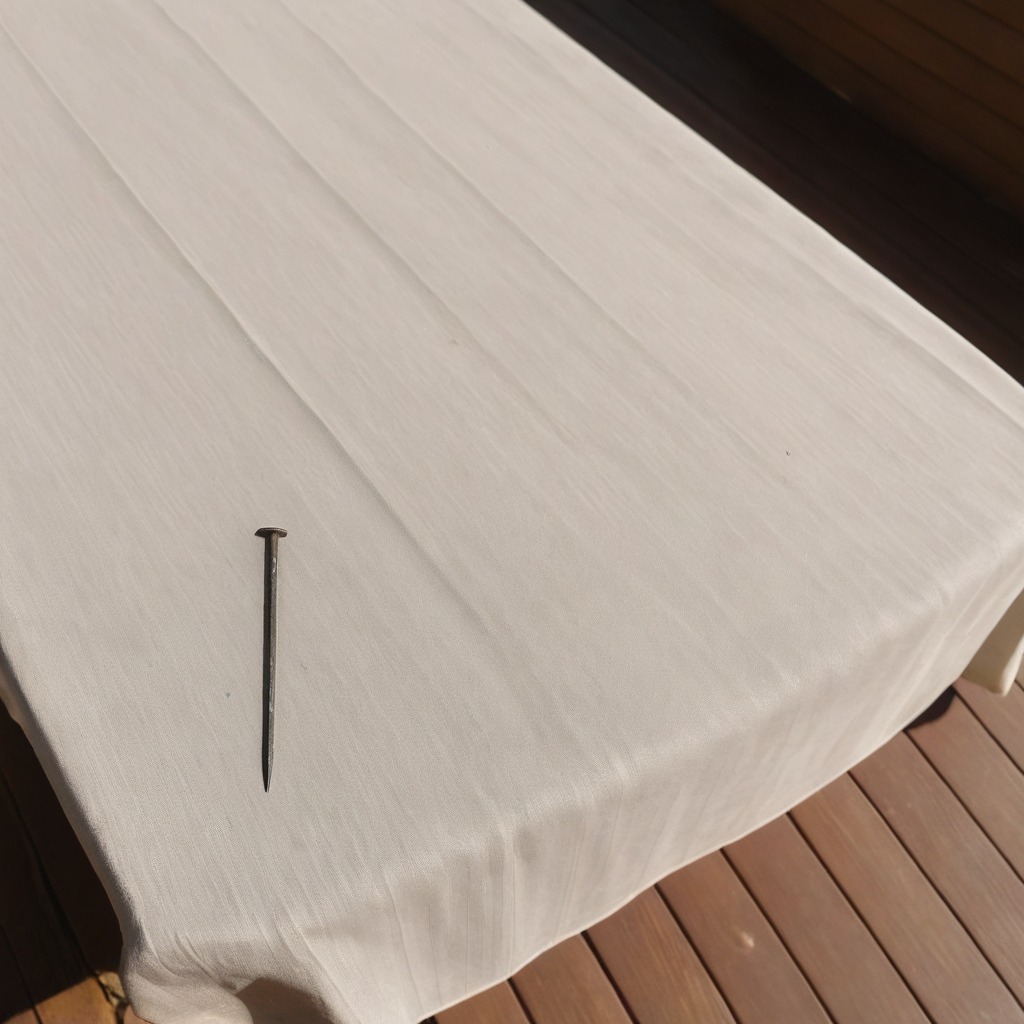
An iron nail lies on the wooden table in the outdoor workshop.